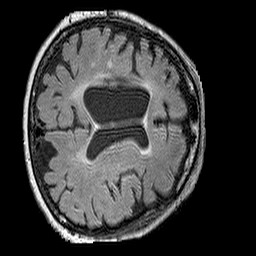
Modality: FLAIR
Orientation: axial
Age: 67
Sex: female
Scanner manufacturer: siemens
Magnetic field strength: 3 T
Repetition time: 6 s
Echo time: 0.388 s